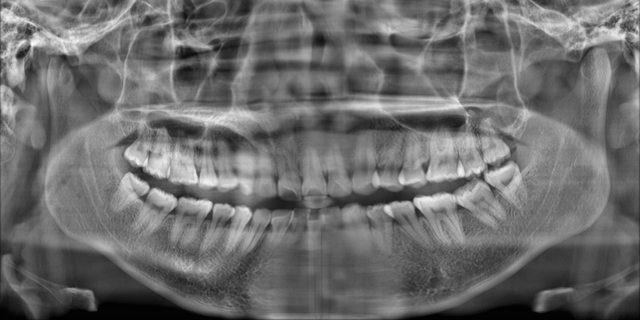
adult